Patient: sex F, age 69
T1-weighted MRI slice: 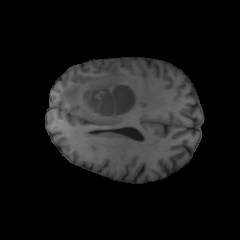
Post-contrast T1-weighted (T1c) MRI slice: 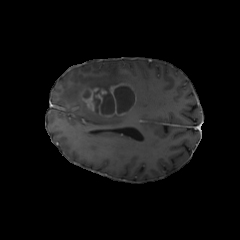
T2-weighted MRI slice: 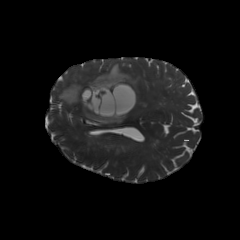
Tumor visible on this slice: yes
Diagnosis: Glioblastoma, IDH-wildtype
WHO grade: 4